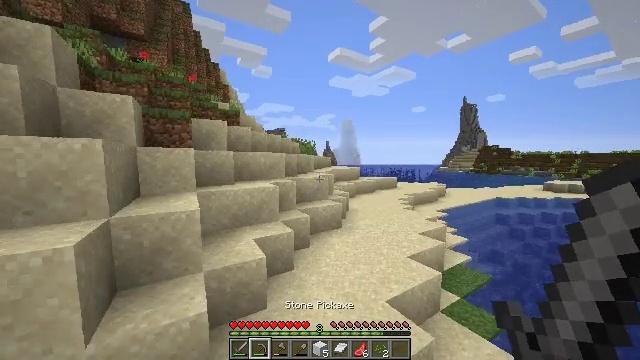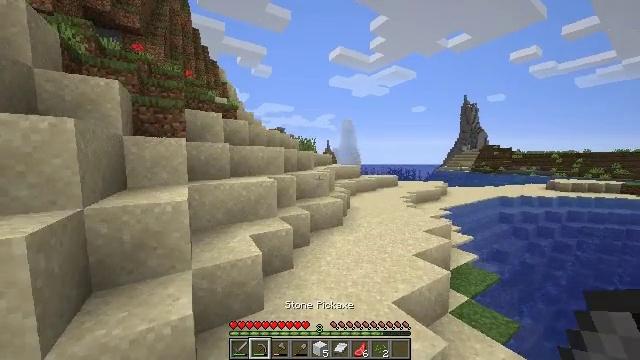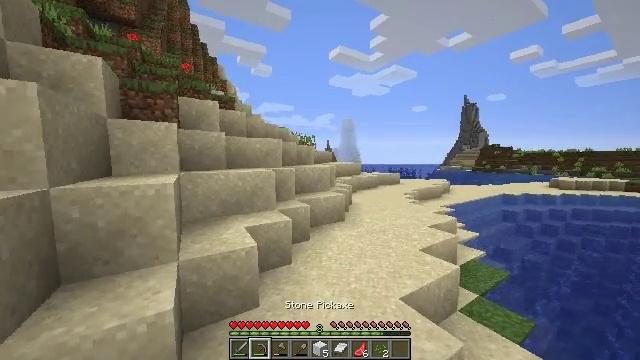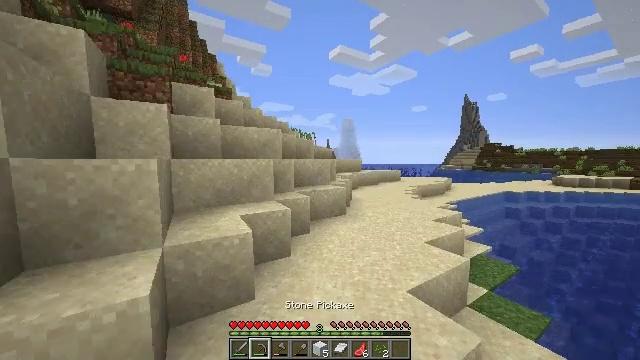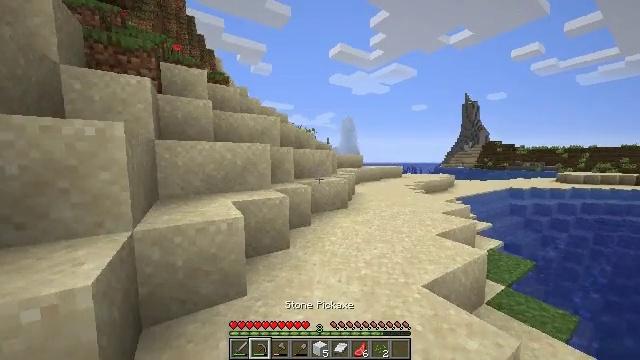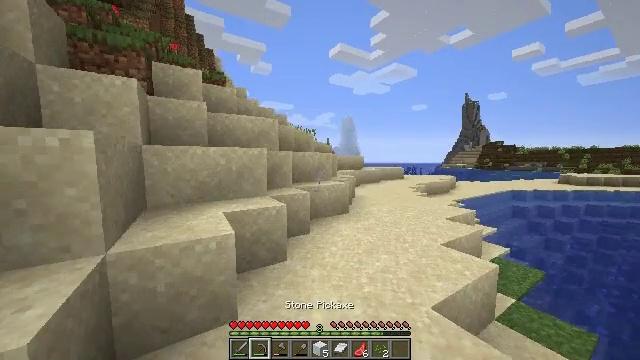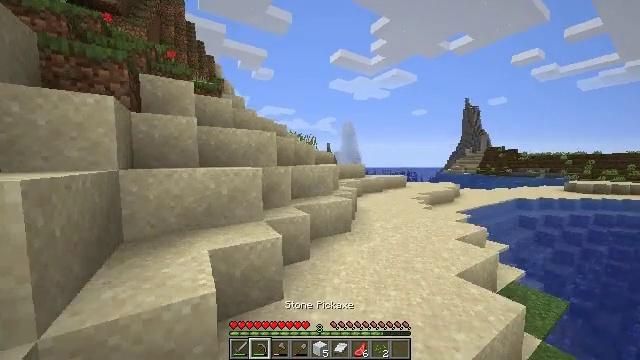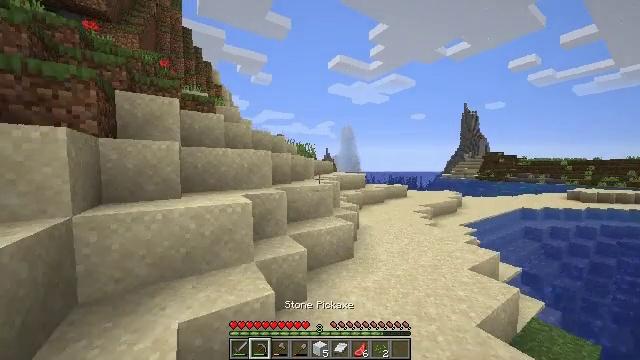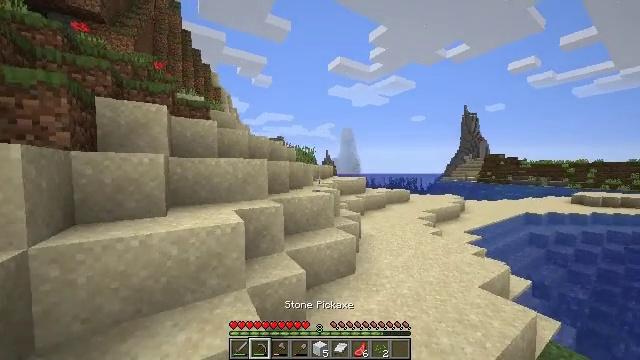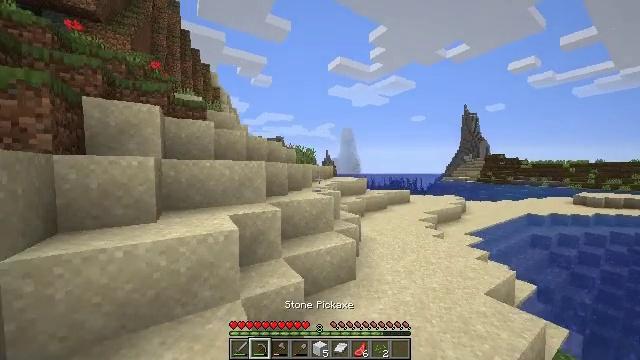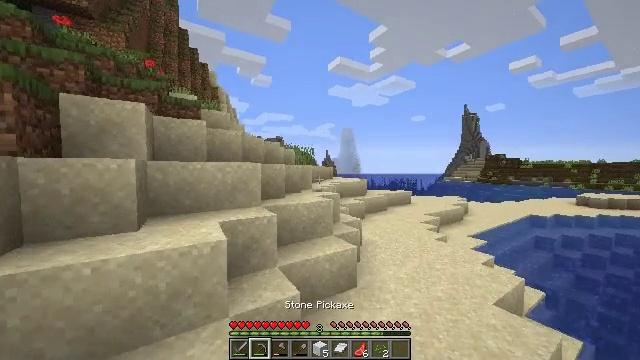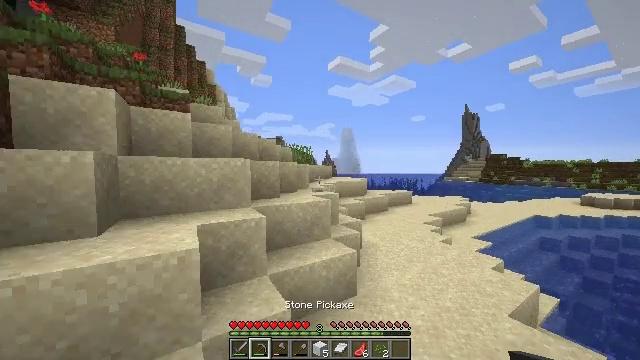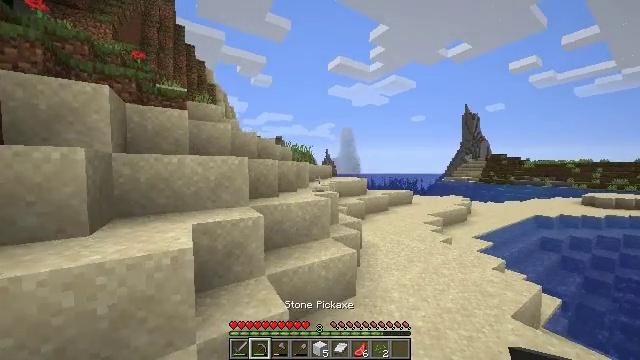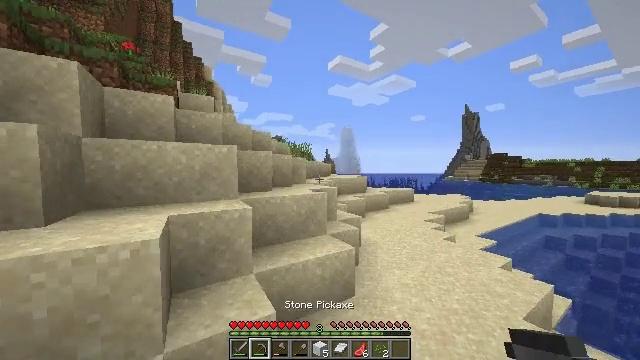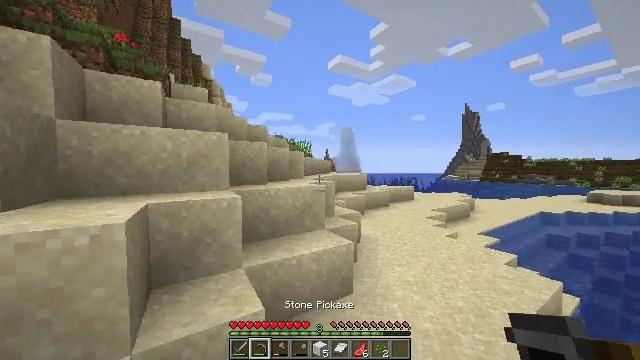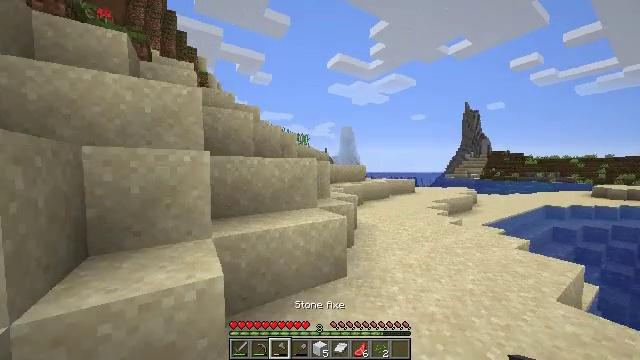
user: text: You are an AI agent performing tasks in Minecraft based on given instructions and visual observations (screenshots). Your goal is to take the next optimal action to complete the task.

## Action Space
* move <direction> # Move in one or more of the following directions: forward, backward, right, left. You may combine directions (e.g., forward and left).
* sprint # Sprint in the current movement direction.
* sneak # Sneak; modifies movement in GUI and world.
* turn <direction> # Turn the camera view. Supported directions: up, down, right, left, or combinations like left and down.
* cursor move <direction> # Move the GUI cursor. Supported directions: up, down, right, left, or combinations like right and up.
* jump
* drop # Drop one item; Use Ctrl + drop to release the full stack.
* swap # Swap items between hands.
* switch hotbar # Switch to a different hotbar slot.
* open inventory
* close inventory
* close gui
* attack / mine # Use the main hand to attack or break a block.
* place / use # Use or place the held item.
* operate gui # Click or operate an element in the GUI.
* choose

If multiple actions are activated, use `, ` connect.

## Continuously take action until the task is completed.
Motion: motion action
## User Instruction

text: Mine sand by the water.
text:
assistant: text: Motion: move forward, sprint, jump
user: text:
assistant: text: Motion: move forward, sprint, jump
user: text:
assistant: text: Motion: move forward, sprint, jump
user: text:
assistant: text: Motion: move forward, sprint, jump
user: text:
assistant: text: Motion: move forward, sprint, jump
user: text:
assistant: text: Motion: move forward, sprint, turn up, jump
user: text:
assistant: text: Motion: move forward, sprint, jump
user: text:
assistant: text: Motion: move forward and move right, sprint, jump
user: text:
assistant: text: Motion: move forward and move right, sprint, jump
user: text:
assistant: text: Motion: move forward and move right, sprint, jump
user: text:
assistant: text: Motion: move forward and move right, sprint, jump
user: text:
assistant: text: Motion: move forward and move right, sprint, jump
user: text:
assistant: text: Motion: move forward and move right, sprint, jump
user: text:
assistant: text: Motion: move forward and move right, sprint, jump
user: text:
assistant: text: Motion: move forward and move right, sprint, jump
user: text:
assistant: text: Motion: move forward and move right, sprint, jump
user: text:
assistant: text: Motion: move forward and move right, sprint, jump
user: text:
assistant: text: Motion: move forward and move right, sprint, jump
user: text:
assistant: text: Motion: move forward and move right, sprint, jump
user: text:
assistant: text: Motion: move forward and move right, sprint, jump
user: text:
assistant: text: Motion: move forward and move right, sprint, jump
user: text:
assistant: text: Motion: move forward and move right, sprint, turn left and down, jump
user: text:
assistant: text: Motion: move forward and move right, sprint, turn left and down, jump
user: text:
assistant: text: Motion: move forward and move right, sprint, jump
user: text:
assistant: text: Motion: move forward and move right, sprint, jump
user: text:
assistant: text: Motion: move forward and move right, sprint, jump
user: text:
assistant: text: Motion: move forward and move right, sprint, jump
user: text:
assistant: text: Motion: move forward and move right, sprint, jump
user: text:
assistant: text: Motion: move forward and move right, sprint, jump
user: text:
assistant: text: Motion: move forward and move right, sprint, turn left, jump